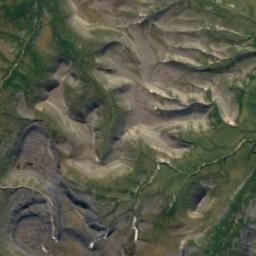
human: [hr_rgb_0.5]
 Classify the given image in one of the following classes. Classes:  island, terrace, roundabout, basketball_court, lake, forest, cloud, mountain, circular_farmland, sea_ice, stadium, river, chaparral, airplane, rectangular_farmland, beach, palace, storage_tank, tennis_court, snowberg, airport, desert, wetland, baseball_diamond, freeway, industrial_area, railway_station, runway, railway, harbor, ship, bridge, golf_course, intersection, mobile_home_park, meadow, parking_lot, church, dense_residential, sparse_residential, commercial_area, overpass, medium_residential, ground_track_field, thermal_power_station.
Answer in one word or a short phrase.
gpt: mountain